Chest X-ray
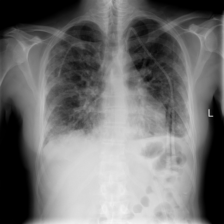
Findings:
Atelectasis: negative
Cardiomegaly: negative
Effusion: positive
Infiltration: negative
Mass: negative
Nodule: negative
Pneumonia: negative
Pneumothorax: negative
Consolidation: negative
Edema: negative
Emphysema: negative
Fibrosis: negative
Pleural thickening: negative
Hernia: negative